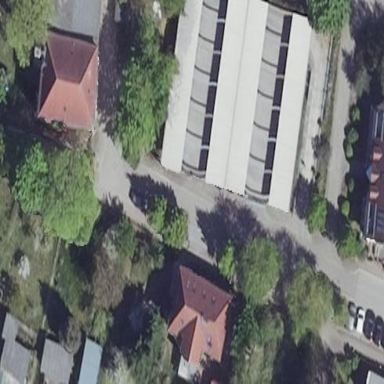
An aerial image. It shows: Garage building.